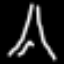
Label: The Eiffel Tower